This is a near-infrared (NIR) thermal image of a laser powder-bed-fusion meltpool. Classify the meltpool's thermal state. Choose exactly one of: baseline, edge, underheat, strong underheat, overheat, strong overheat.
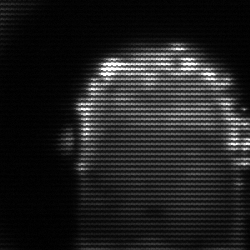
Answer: baseline